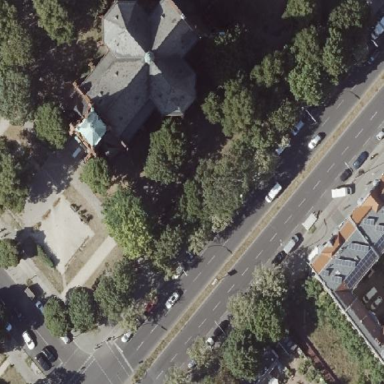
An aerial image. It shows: Church which is place of worship.